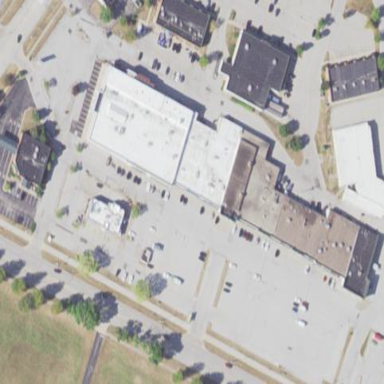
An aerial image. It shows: Mall building.